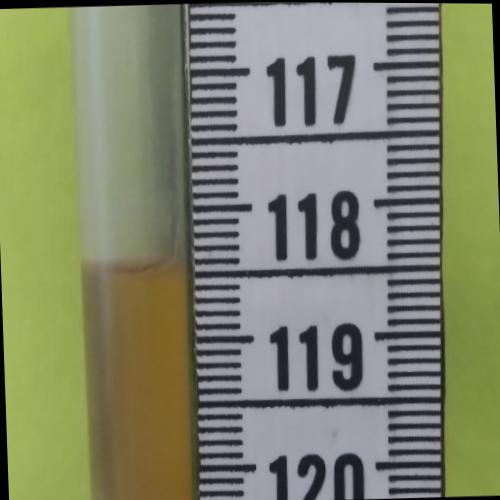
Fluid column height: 118.5 cm